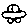
Label: car